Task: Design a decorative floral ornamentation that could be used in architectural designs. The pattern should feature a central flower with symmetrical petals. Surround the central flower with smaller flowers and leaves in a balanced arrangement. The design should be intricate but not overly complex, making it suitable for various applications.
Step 601:
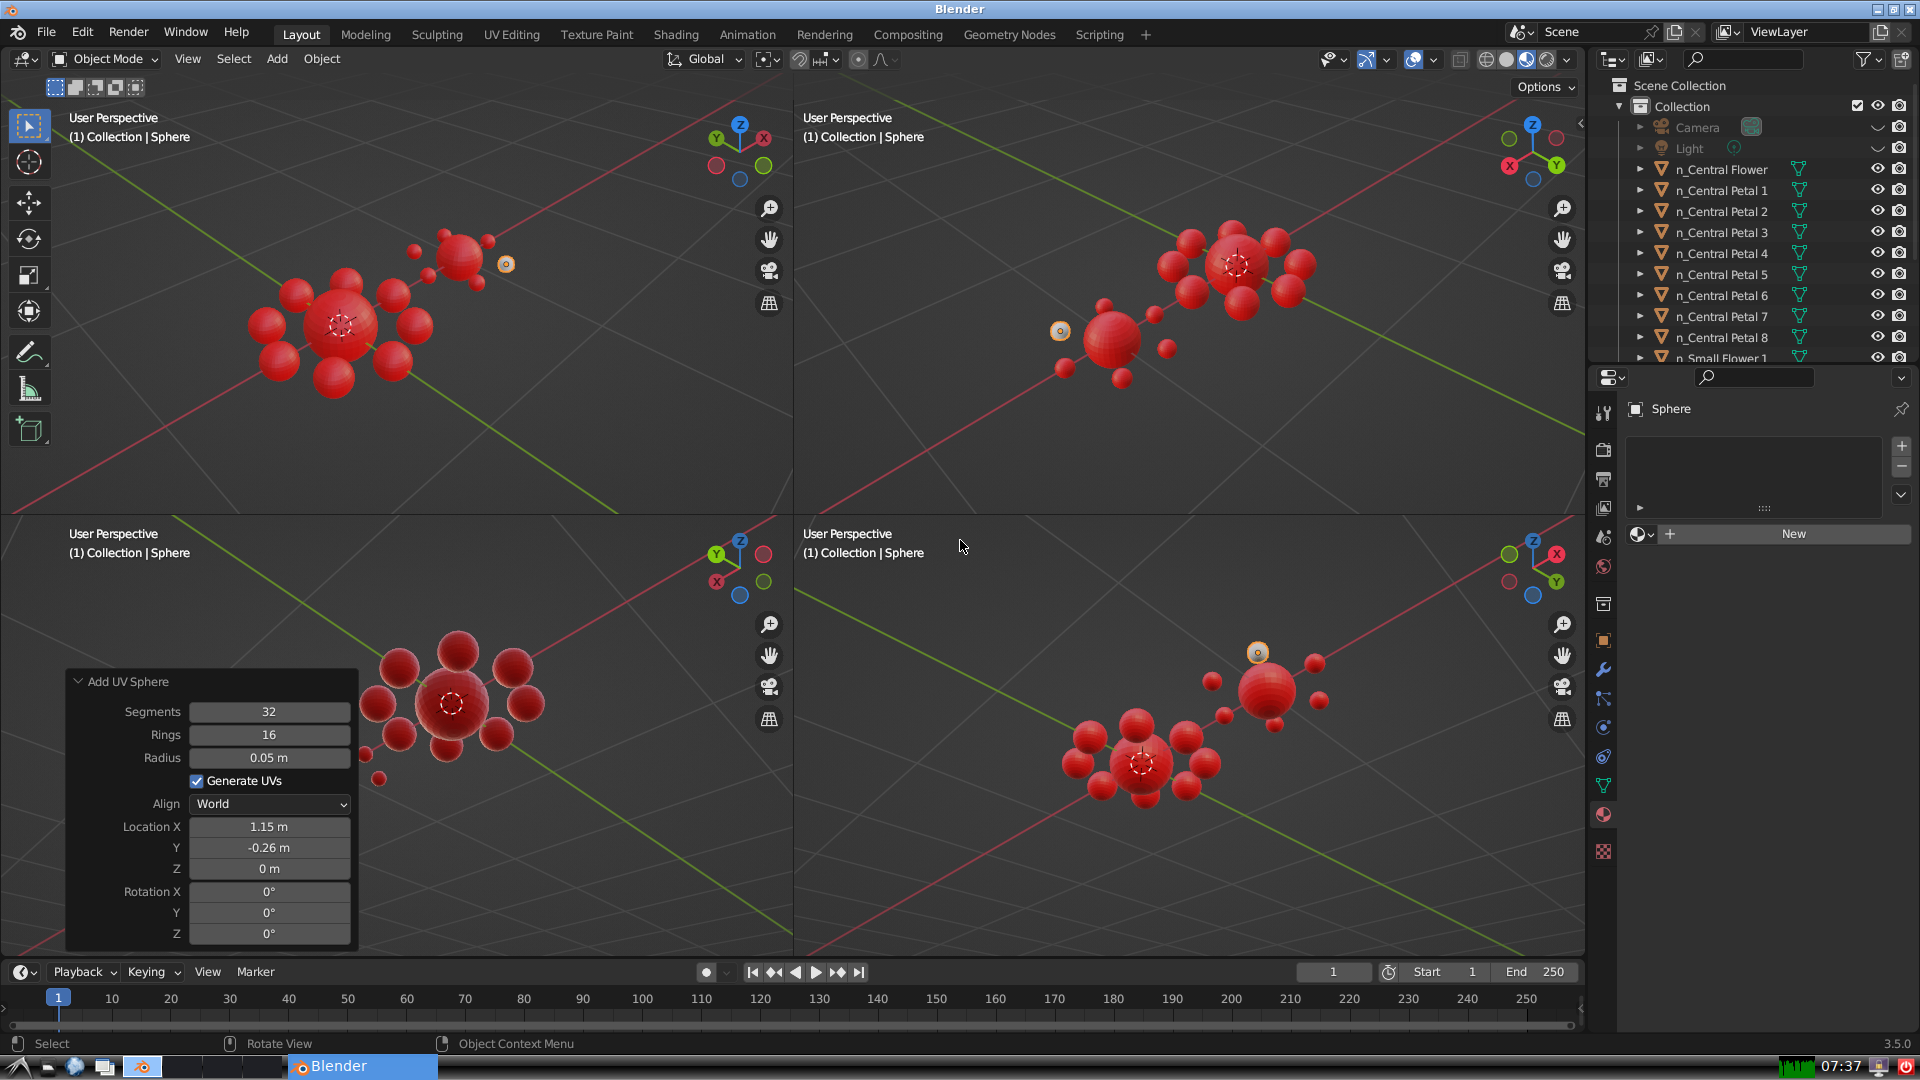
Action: {"key_press": ['Ctrl, Home']}